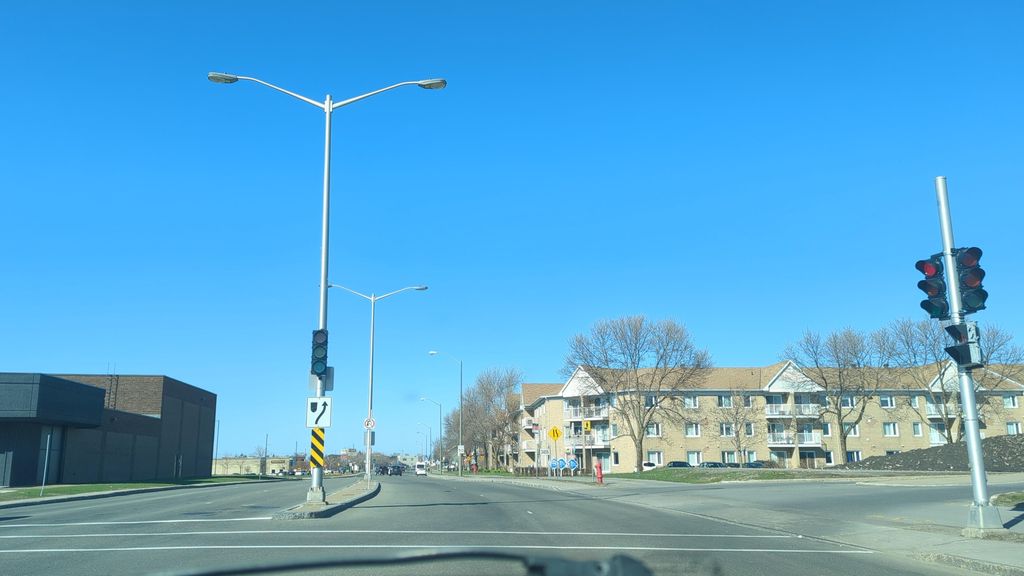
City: quebec_city